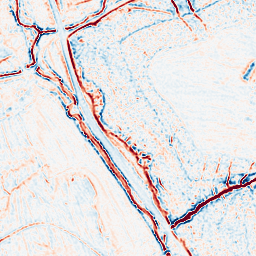
Category: multiscale
Decomposition family: log
Decomposition parameters: sigma: 1
Upsampling method: quadratic
Upsampling parameters: scale: 8
Upsampling scale: 8